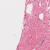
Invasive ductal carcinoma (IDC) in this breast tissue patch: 0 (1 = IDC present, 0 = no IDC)